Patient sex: M
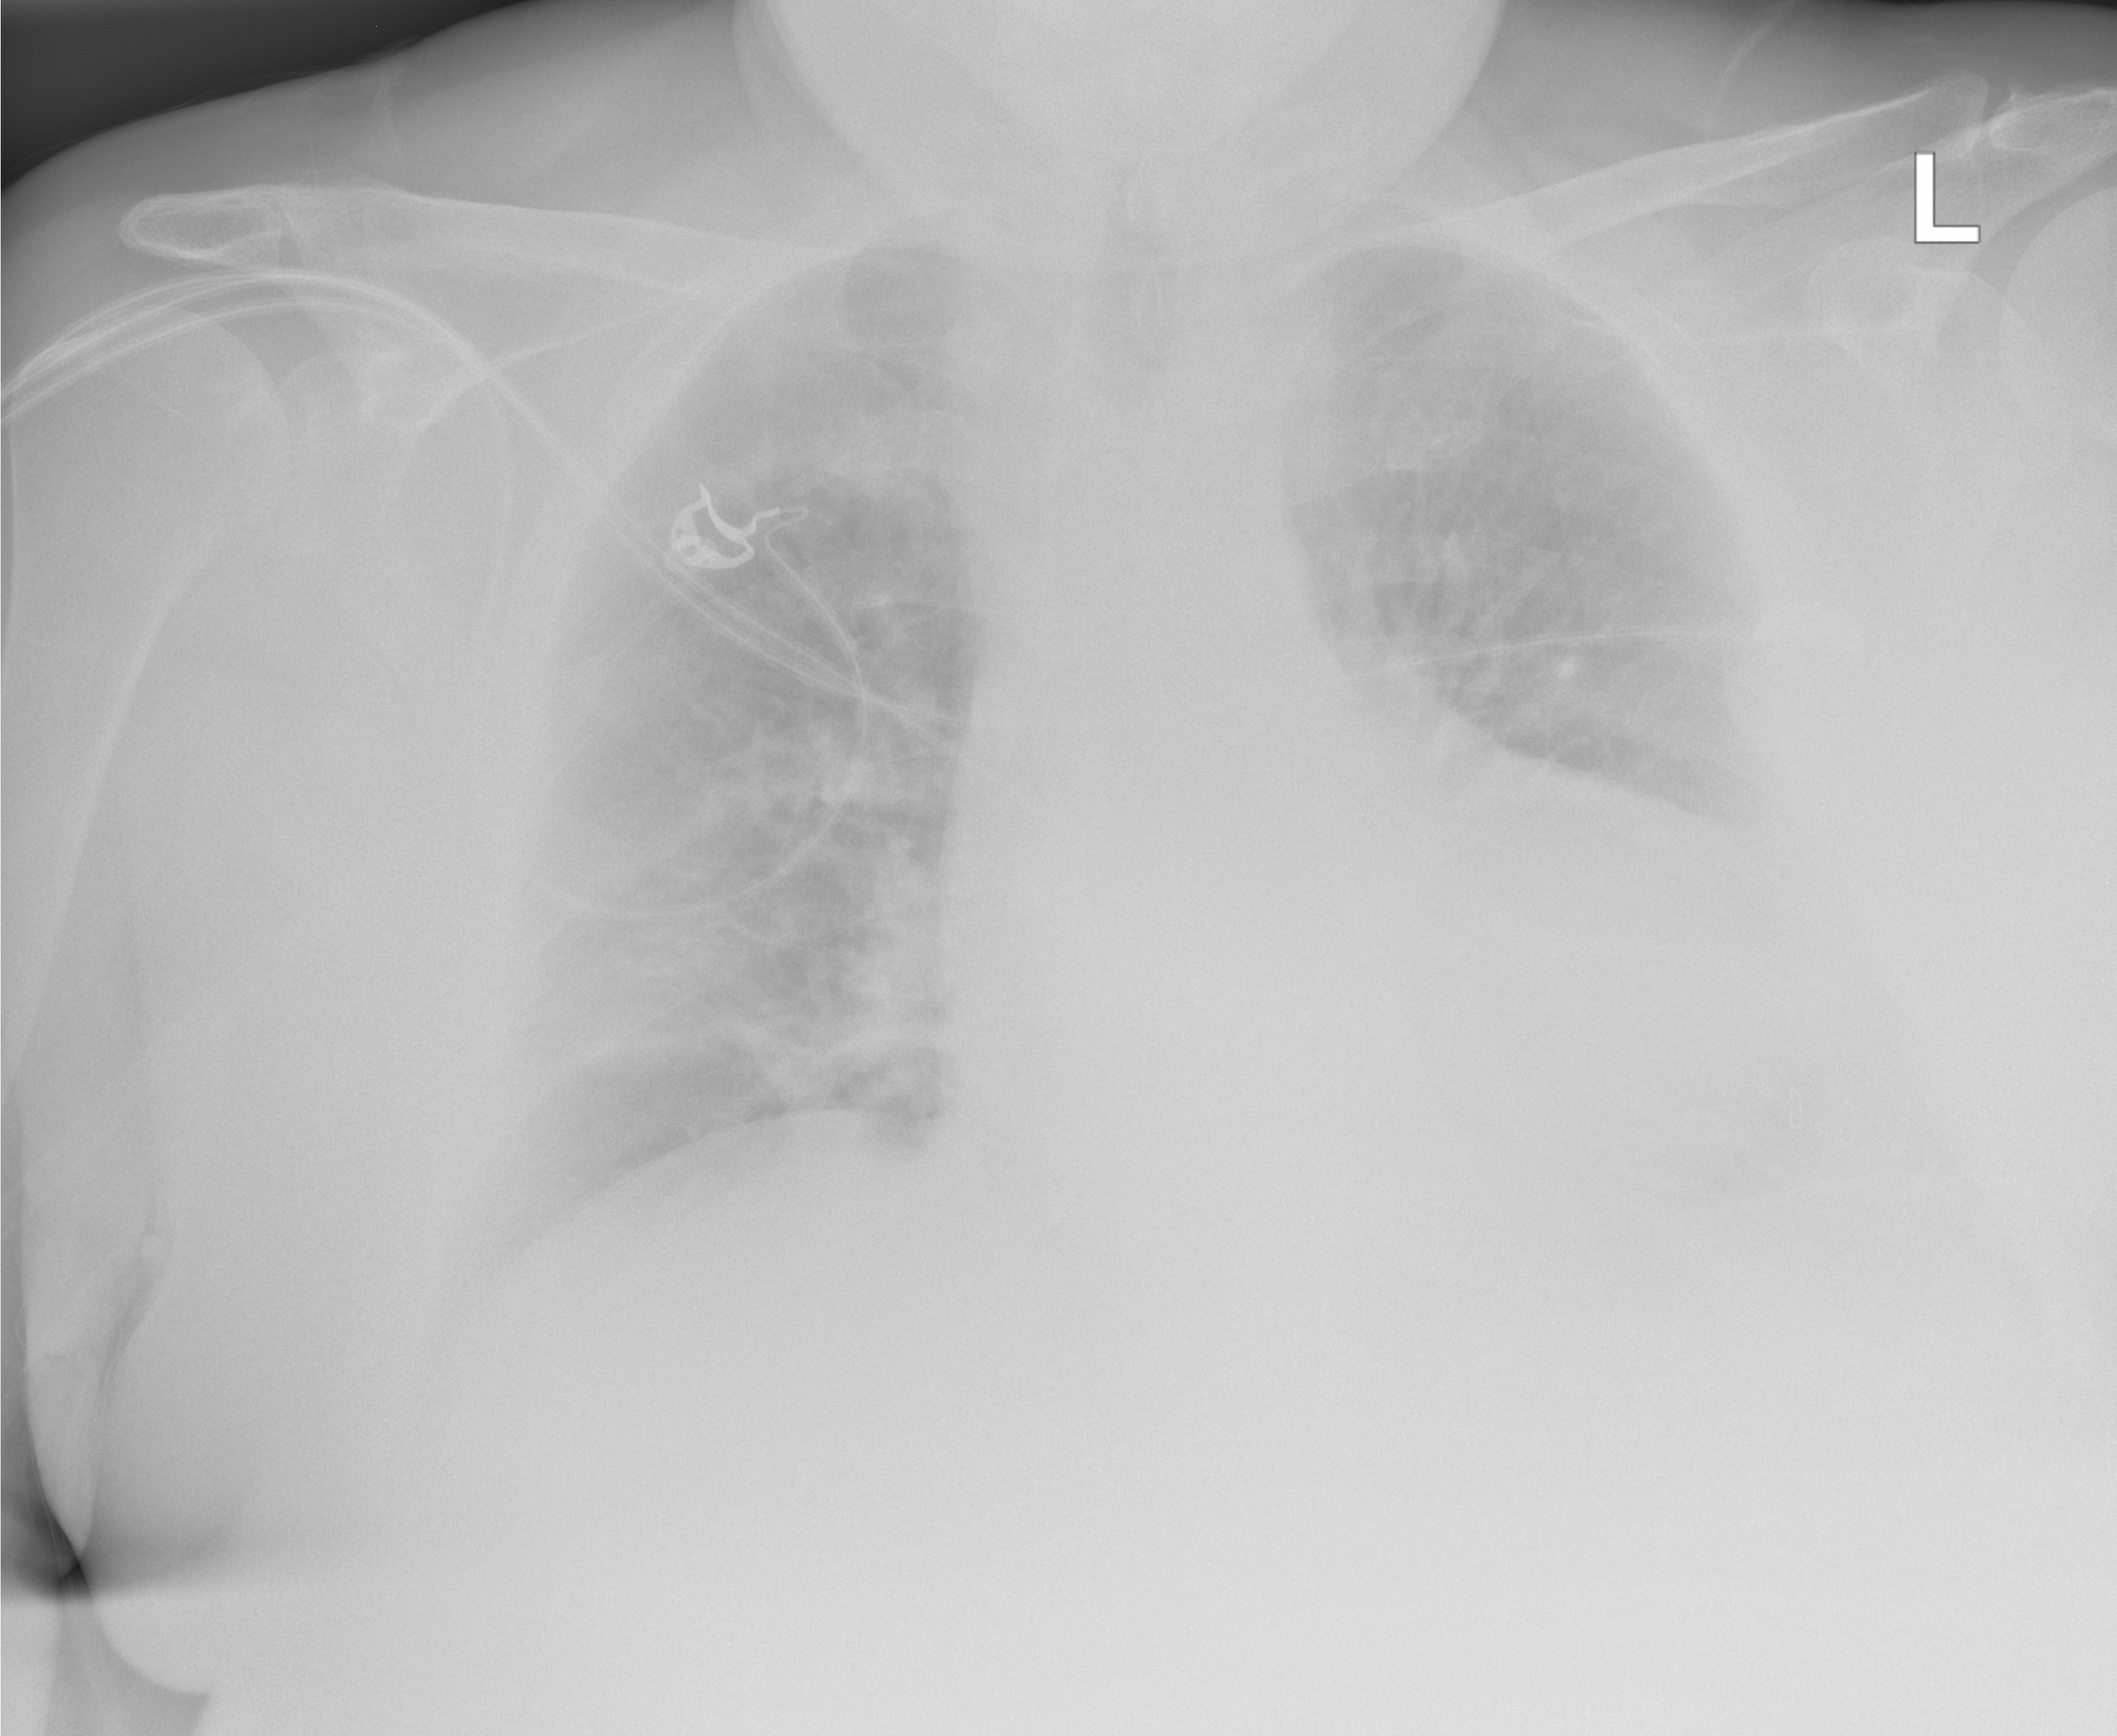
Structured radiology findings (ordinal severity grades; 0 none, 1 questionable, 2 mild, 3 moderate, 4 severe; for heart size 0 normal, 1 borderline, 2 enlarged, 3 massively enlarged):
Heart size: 2
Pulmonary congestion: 1
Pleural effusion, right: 1
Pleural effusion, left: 2
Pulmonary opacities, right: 1
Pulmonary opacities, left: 0
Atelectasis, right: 2
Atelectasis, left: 2